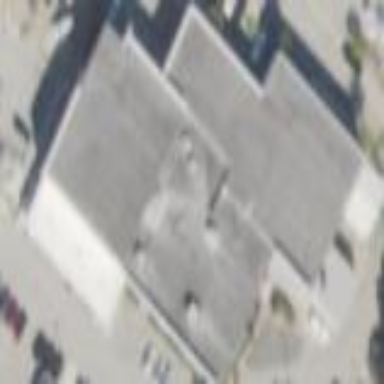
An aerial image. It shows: Car shop building.